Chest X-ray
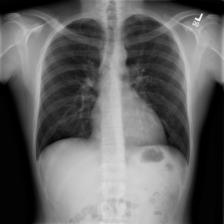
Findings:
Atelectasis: negative
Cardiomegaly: negative
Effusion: negative
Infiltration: negative
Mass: negative
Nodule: negative
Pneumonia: negative
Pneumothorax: negative
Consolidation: negative
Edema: negative
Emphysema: negative
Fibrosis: negative
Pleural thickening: negative
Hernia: negative